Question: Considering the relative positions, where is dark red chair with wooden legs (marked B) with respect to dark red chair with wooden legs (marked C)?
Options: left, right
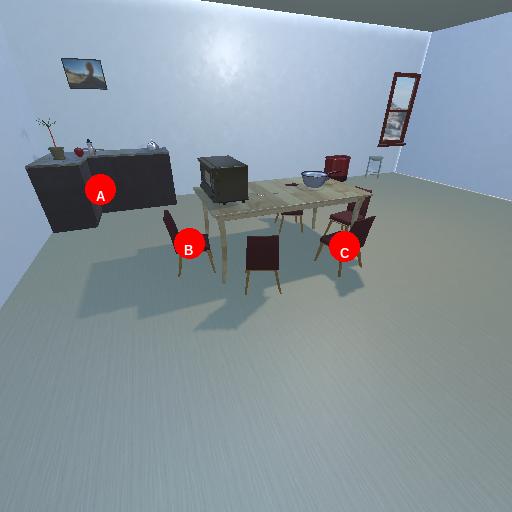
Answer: left